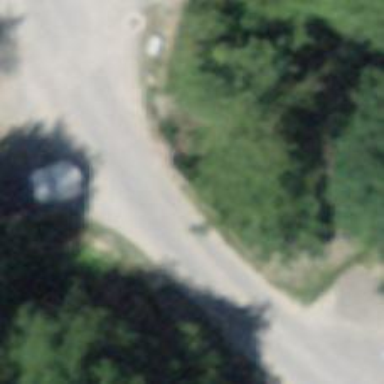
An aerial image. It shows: Service road that crosses over bridge.